Question: Estimate the volume of the 3D prism shown in the image. The result should be rounded to one decimal place. The side length of each grid on the chessboard is 0.5
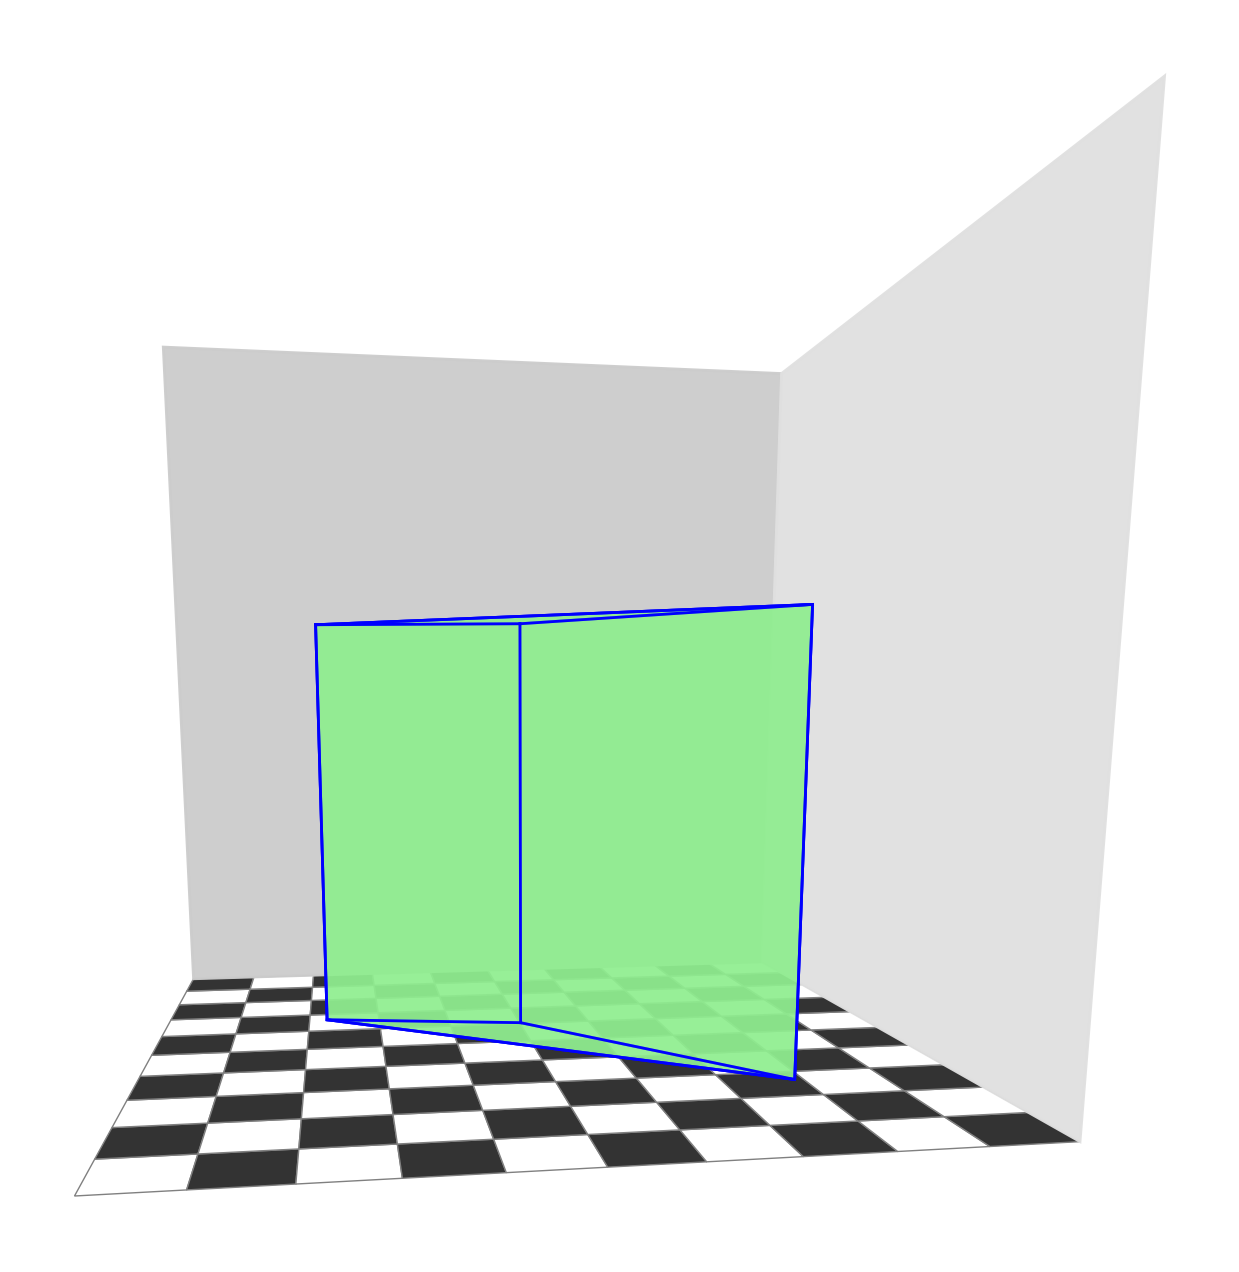
Answer: 2.7